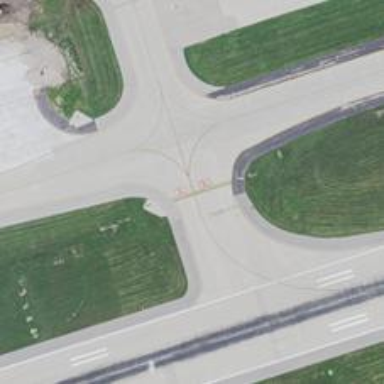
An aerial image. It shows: Image of taxiway at airport.